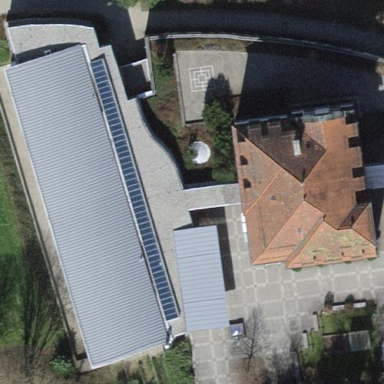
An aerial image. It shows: School building.